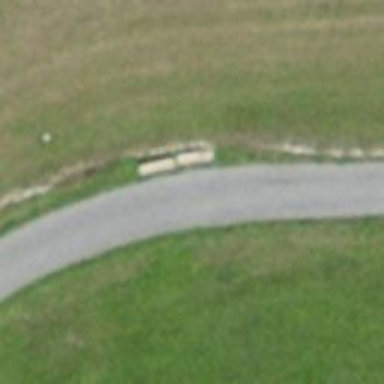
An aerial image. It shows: Brown bench.